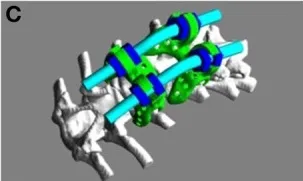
Design of the custom-made titanium implants. (B-D) The titanium implants consisted of spinal covers (green), fixing rods (cyan), and nuts (blue).
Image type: radiology (mri)